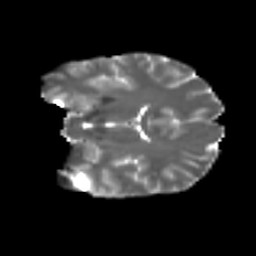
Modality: T2w
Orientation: coronal
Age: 23
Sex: female
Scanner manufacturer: ge
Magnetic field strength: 3 T
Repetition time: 7.8 s
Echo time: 0.0606 s